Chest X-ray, AP view. Patient: 32 years old, sex F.
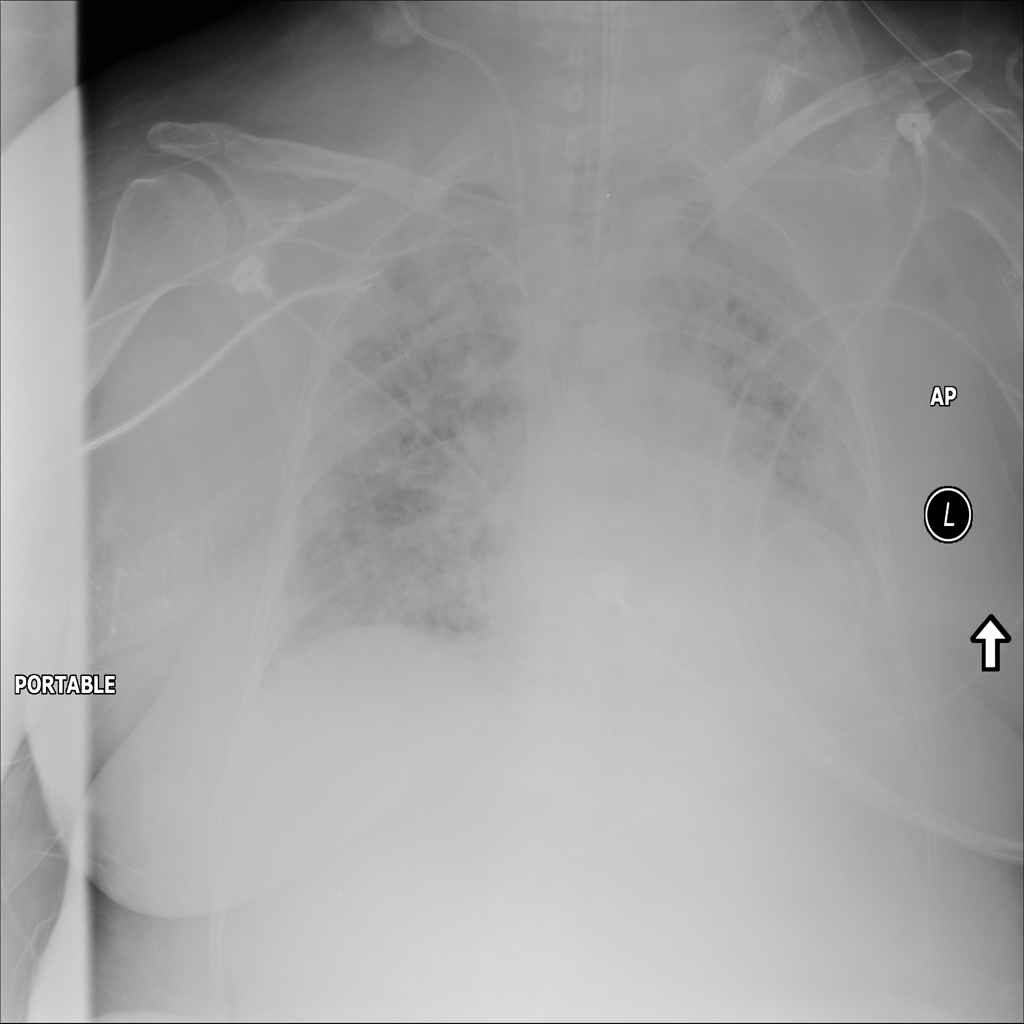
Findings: Edema